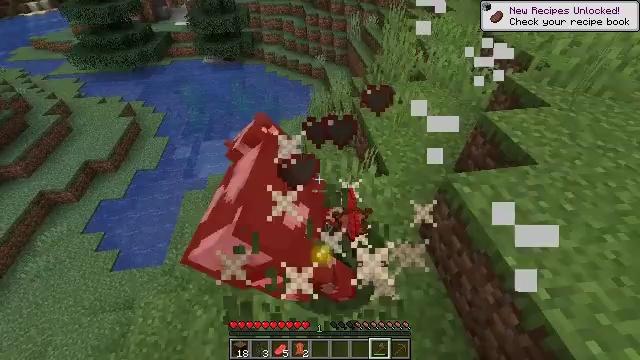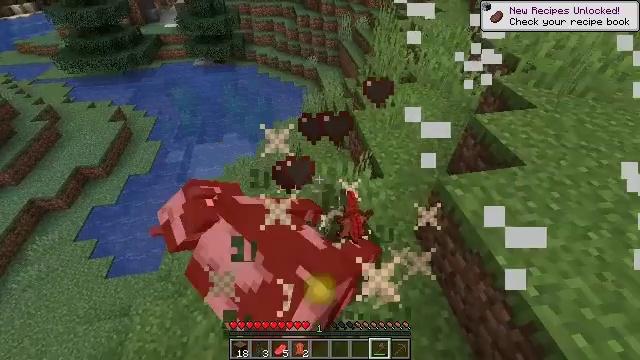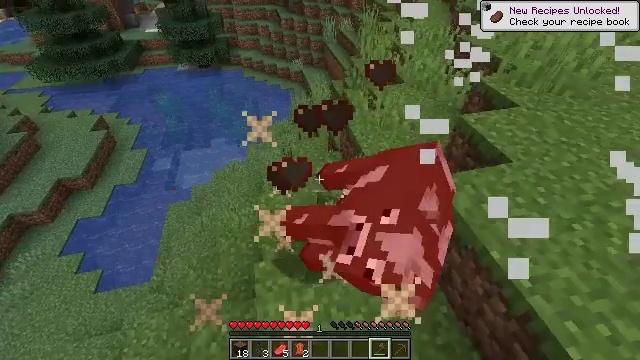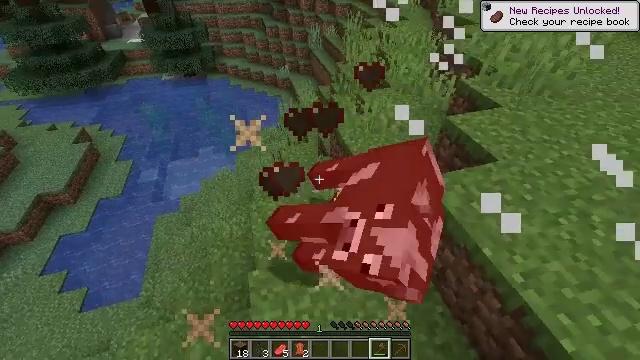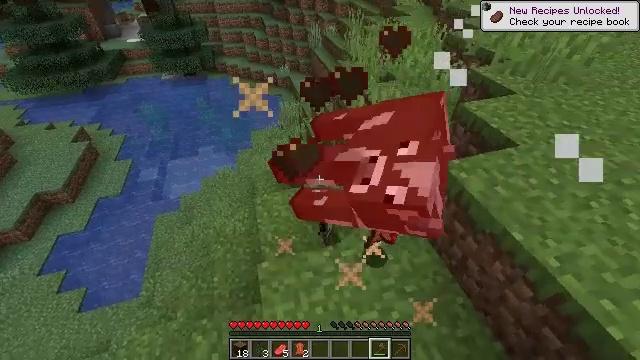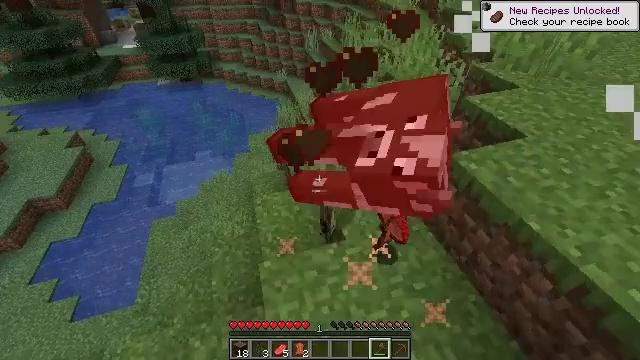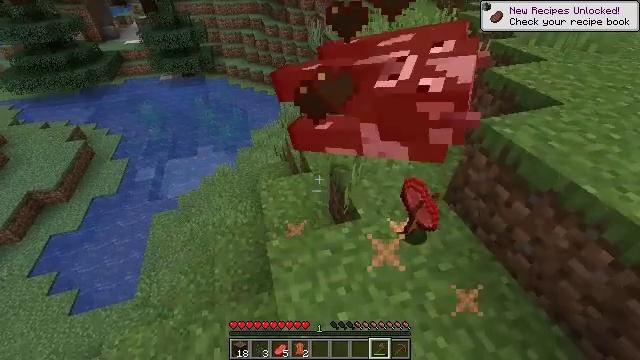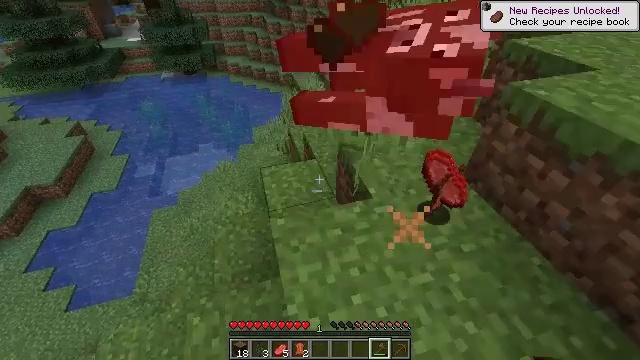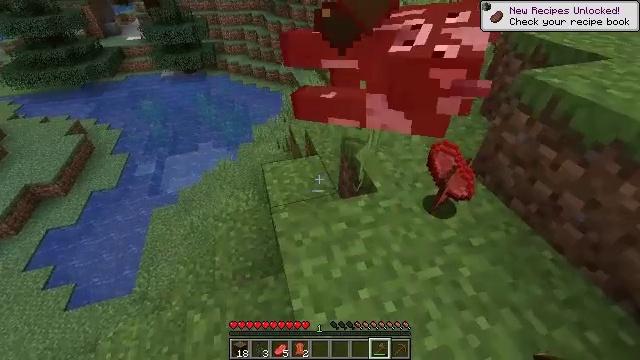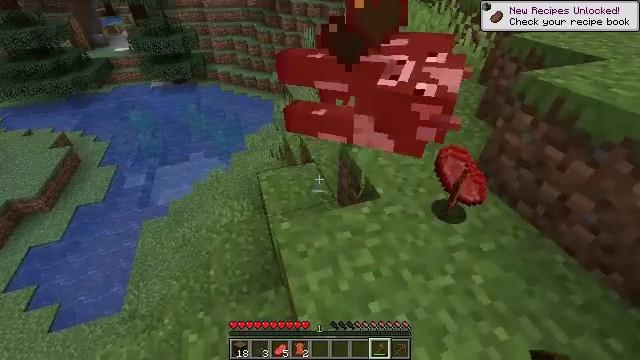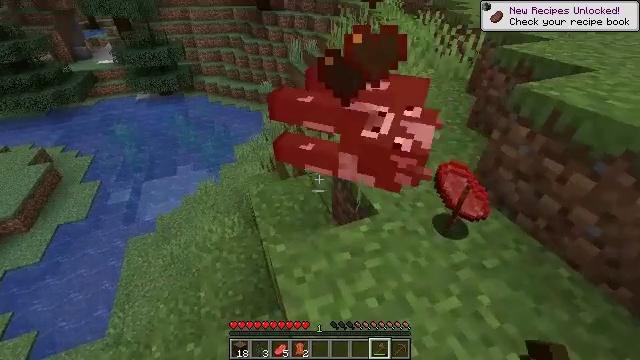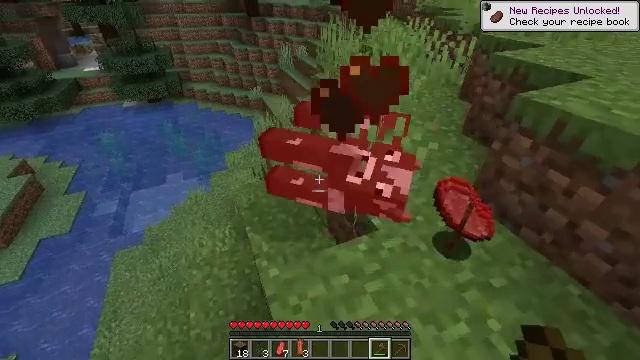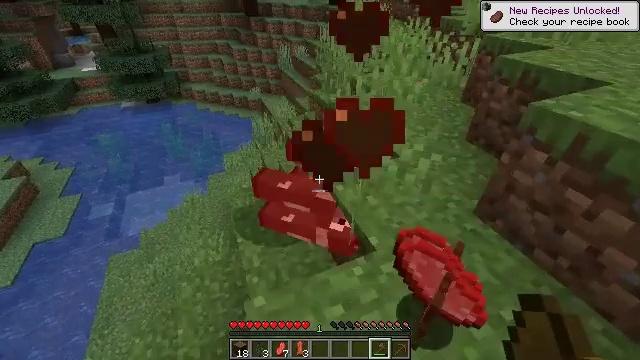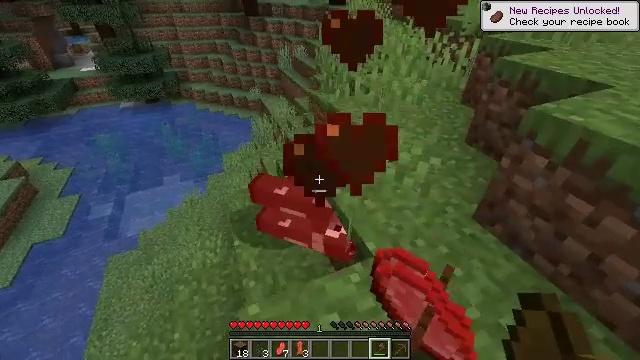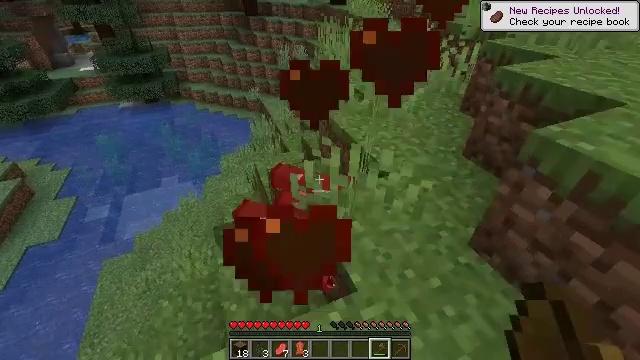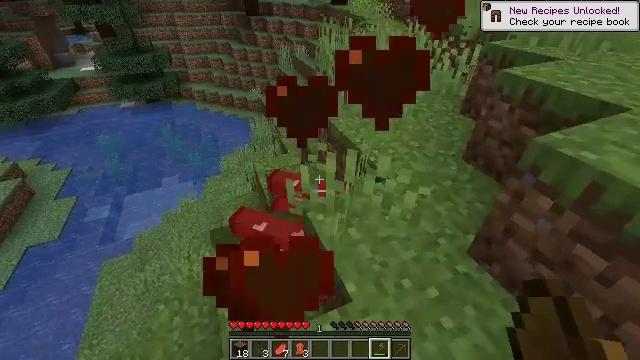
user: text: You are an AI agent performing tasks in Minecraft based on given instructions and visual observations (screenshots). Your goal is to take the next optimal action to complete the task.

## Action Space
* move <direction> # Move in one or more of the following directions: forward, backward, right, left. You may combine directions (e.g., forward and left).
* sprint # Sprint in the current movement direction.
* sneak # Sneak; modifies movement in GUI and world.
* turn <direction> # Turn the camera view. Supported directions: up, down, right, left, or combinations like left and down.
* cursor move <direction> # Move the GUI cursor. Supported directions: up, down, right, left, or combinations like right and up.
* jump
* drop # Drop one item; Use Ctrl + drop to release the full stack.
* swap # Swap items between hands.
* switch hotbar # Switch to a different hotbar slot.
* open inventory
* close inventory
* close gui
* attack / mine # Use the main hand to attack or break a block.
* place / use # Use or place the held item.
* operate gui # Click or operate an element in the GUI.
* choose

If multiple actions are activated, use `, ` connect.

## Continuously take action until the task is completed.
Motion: motion action
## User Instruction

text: Mine the sugar cane near rivers.
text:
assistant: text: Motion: move left, turn right, jump
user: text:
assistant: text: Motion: move left, turn right, jump
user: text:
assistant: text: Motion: move left, turn right and up
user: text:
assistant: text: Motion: move left
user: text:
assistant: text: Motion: move left, turn up
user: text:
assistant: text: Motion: no_op
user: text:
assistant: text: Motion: no_op
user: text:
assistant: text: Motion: no_op
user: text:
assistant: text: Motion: move forward, turn right and up
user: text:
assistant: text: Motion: move forward, turn right and up
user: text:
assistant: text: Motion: move forward, turn right
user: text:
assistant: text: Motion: move forward and move right
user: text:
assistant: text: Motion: move forward and move right
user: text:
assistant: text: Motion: move forward and move right
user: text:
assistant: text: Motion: move forward and move right
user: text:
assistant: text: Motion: move forward and move right, turn left
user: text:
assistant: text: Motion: move forward and move right, turn left
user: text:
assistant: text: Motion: move forward and move right, turn left and down
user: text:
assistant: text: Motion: move forward and move right, turn left and down
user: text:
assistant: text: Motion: move forward and move right, turn left
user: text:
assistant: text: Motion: move forward, turn left
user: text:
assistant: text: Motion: move forward, turn left and up
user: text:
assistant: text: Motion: move forward, turn left and up
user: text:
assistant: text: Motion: move forward, turn left and up
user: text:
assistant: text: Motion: move forward, sprint, turn left and up
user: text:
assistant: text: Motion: move forward, sprint, turn left and up
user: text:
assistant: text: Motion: move forward, sprint, turn left and up
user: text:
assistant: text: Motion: move forward, sprint, turn left
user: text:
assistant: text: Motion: move forward, turn left and up
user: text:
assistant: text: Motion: move forward, turn left